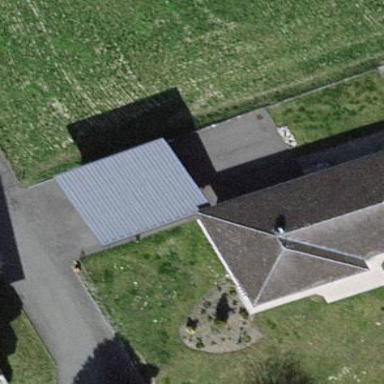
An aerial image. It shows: View of roof of building.